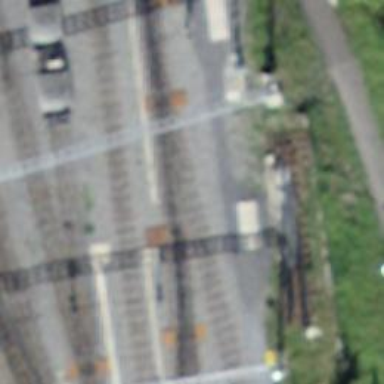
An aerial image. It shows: Narrow-gauge railway yard with electrified tracks using contact line.